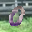
Label: 0